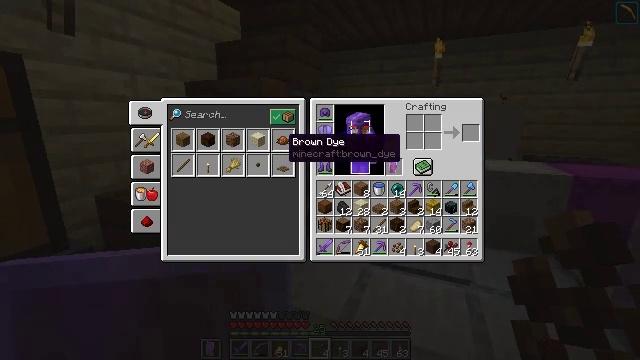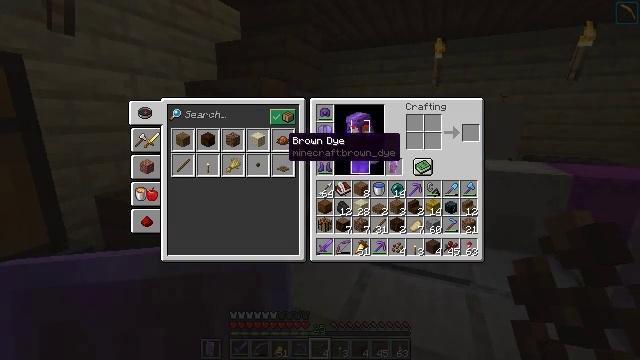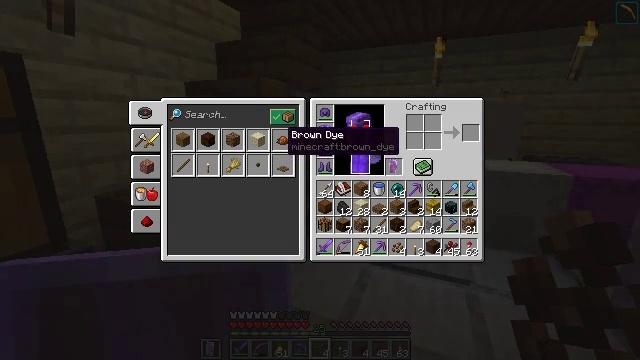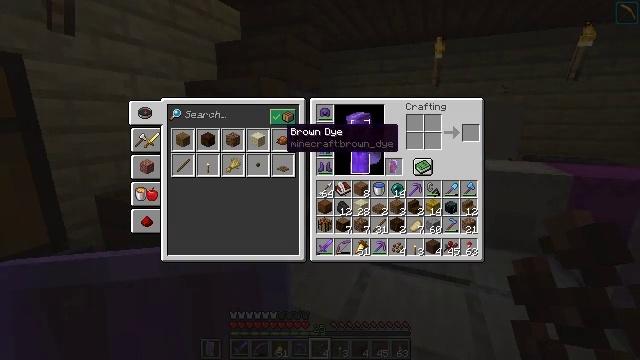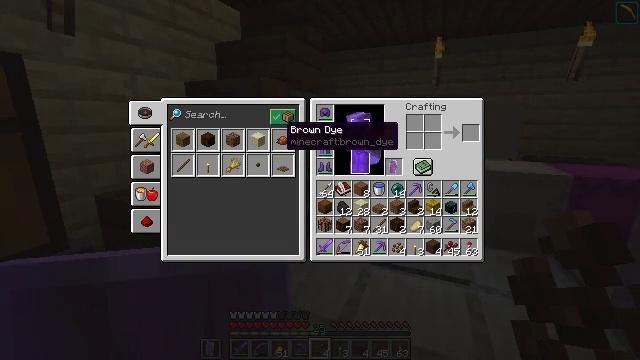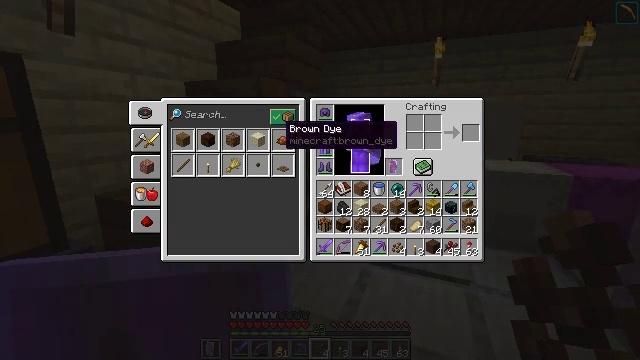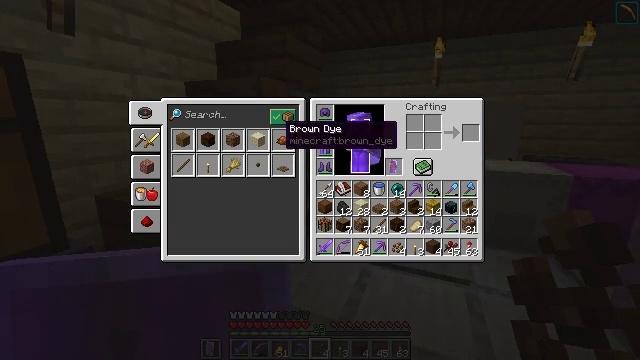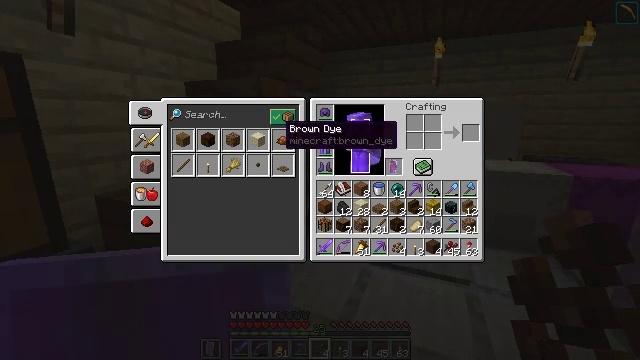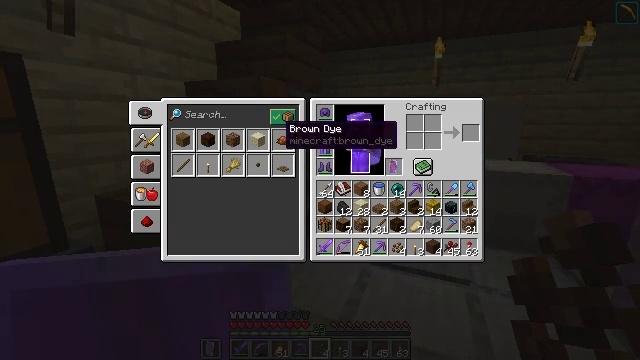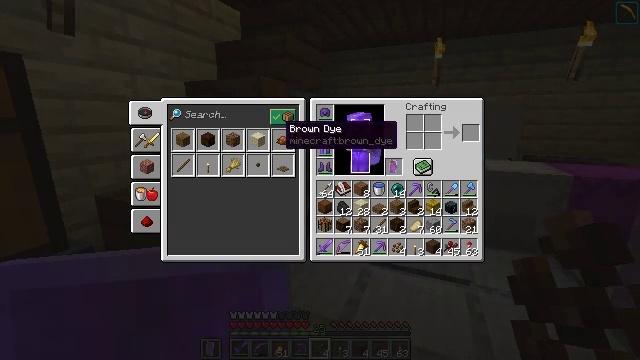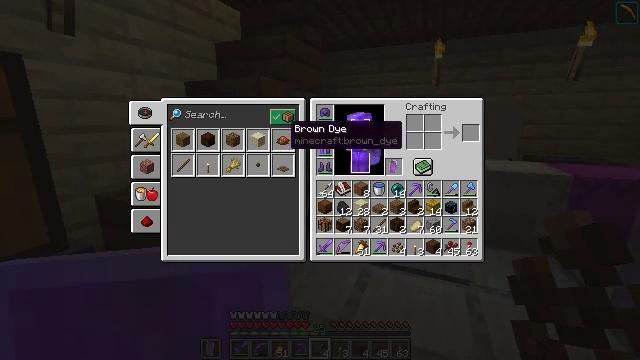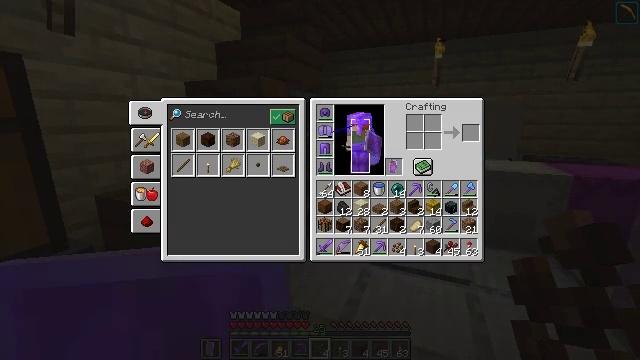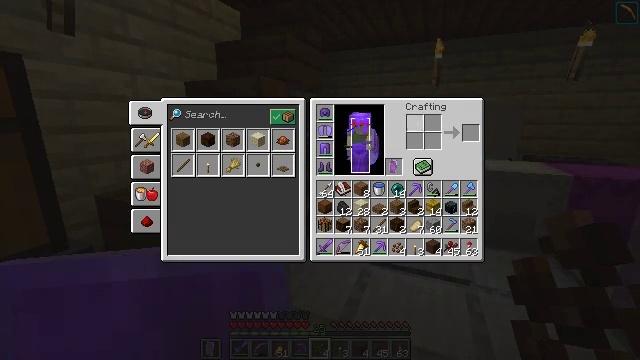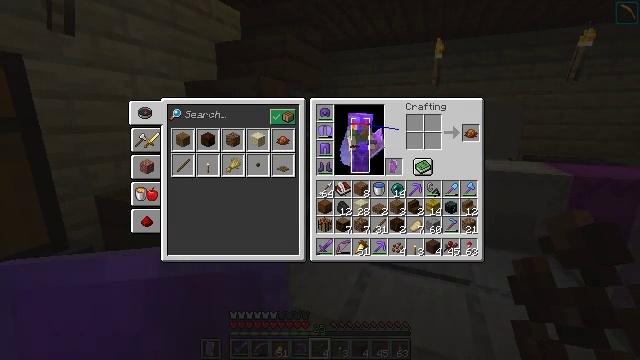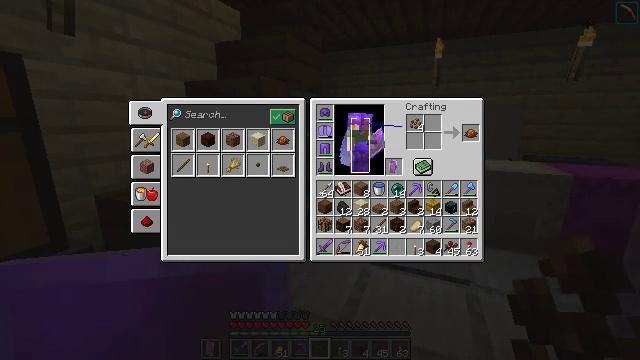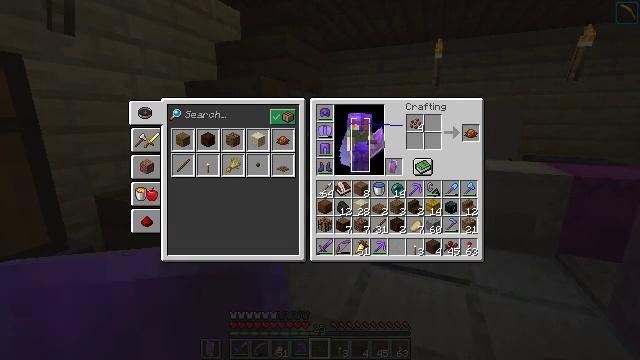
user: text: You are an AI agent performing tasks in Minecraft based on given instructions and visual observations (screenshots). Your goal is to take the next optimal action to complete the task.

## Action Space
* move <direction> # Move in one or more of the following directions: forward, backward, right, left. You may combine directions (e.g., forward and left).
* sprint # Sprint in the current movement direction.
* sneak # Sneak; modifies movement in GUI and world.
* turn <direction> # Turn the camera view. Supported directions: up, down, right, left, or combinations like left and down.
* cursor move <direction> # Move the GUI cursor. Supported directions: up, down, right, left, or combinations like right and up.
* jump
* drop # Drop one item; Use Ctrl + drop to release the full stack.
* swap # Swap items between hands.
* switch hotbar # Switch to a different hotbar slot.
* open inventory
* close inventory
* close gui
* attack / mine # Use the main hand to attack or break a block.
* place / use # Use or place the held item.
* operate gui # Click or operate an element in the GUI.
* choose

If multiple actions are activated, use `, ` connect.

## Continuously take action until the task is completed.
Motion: motion action
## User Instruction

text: Craft brown dye using cocoa beans.
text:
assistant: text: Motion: no_op
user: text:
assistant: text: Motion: sneak
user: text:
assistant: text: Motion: sneak
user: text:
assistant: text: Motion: sneak
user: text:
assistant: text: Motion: sneak
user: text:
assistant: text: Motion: sneak
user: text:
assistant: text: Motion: sneak
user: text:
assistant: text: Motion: sneak, operate gui
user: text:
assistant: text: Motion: sneak, operate gui
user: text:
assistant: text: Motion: sneak
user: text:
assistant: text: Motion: sneak, cursor move right
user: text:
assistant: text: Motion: sneak, cursor move right
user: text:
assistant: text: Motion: sneak, cursor move right
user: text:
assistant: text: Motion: sneak
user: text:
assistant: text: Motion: sneak
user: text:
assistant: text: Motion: sneak
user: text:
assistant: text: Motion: sneak
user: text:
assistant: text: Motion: sneak
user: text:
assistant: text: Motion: sneak
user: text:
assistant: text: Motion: sneak
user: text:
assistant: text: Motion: sneak
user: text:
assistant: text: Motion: sneak
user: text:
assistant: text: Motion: sneak
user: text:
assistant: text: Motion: sneak
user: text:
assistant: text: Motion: sneak
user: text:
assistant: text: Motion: sneak
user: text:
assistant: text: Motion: sneak, operate gui
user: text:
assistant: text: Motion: sneak, operate gui
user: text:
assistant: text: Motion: sneak, operate gui
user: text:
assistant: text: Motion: sneak